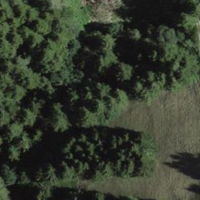
EUNIS habitat code: 43
Species observed at this site:
Lasiommata megera
Pararge aegeria